Question: I need to set limited width of text in my 'UITextField', because I put button on top of that 'UITextField'
look at image:

how that can be done?
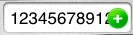
Answer: You may need to subclass the UITextField and override editingRectForBounds: method. Try something like this..Of course adjust values accordingly.
'''
- (CGRect)editingRectForBounds:(CGRect)bounds {
return CGRectInset( bounds , 10 , 10 );
}
'''
Accept this answer if it's the solution to your problem.